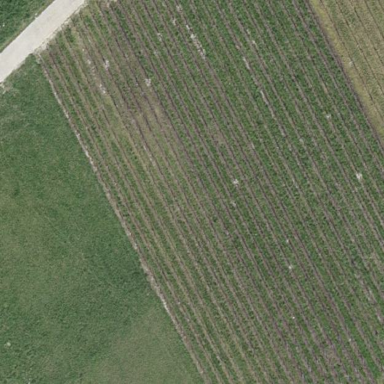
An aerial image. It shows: Vineyard growing grapes.